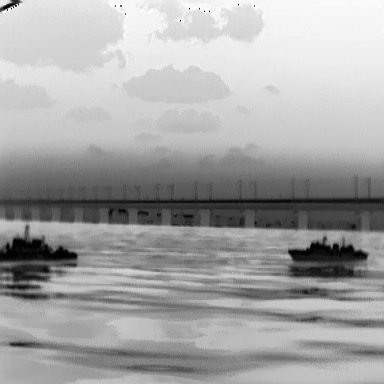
There are two warships in the infrared image.